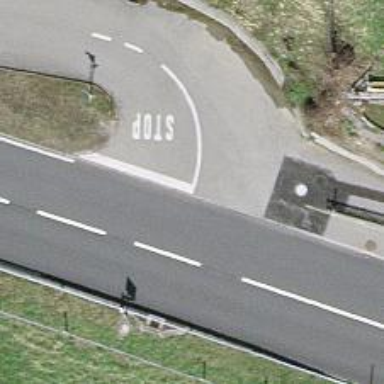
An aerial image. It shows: Road with stop sign.